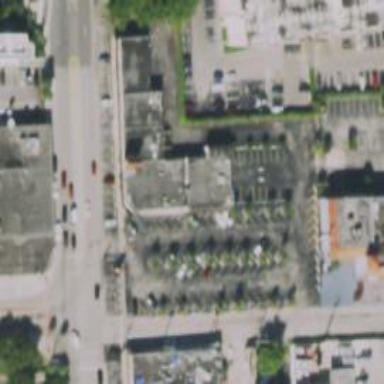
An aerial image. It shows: Building that houses supermarket.